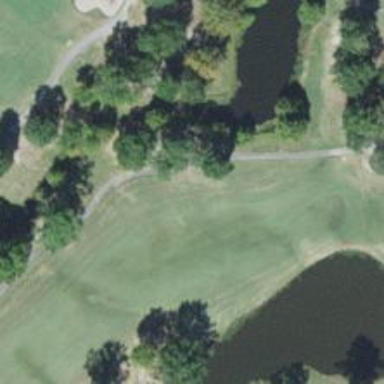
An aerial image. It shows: Golf hole.